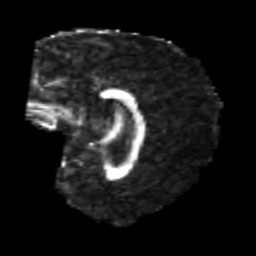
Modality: FA
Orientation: sagittal
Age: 24
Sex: male
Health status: healthy
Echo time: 0.074 s